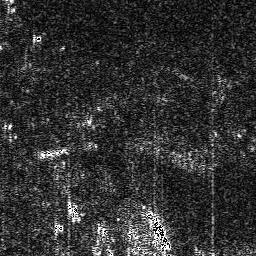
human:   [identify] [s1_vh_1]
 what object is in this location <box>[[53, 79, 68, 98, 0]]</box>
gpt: <ref>1 large ship at the bottom</ref>